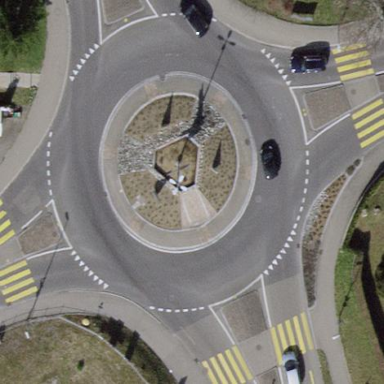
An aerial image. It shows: Primary highway with asphalt surface. The road features roundabout and has separate sidewalks.